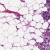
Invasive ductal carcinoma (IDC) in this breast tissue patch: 1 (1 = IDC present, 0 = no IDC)